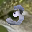
Label: 3